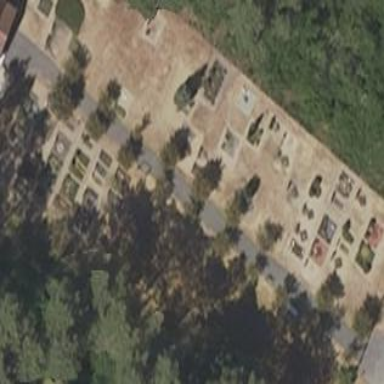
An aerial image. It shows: Cemetery.